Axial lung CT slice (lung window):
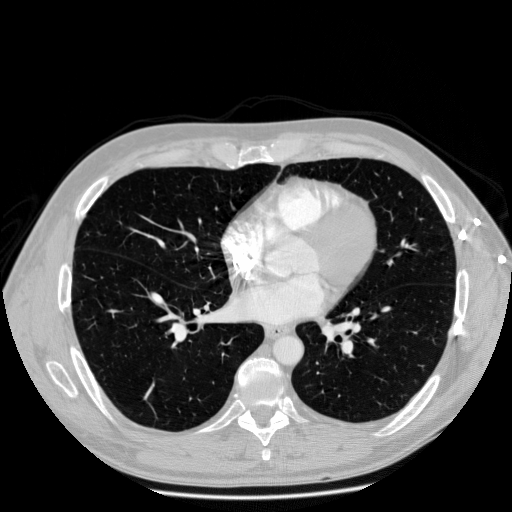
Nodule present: no